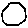
Label: hexagon